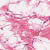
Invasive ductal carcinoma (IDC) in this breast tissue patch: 0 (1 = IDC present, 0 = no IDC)